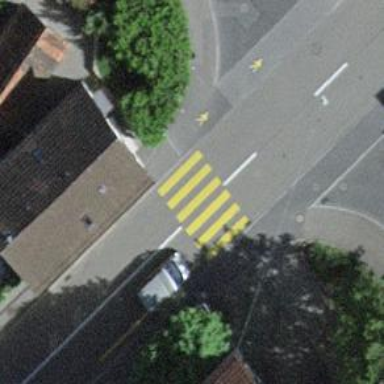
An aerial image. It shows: Uncontrolled road crossing.